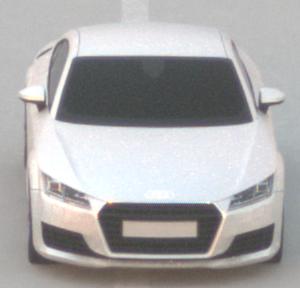
Make: Audi
Model: TT Coupé 1.8 TFSI
Detailed model: TT (8S) Coupé
Model produced from: 2015/08
Model produced until: 2018/06
Doors: 3
Color: white
Road condition: dry road
Daytime: sunrise or sunset
Contrast: medium contrast